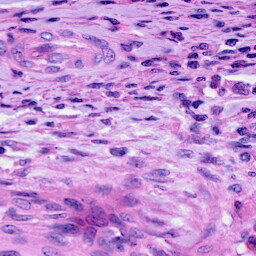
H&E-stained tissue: Cervix